Question: I am experiencing the strangest error here, and I am hoping someone can help me through it. I am in the (slow and painful) process of converting my existing app to ARC. My app is a basic book reader app that uses FMDB to talk to the db. The conversion went fine, but I am crashing now where I am supposed to be loading up my chapter names tableView.
In my header file I make this array that holds all of my custom volume objects:
'''
NSMutableArray * volumes;
}
@property (nonatomic, strong) NSMutableArray * volumes;
'''
Am I good so far? In the .m file I synthesize my variable, and then in viewDidLoad I fill the array up with the result of a db call:
'''
FMDatabase * database = [FMDatabase databaseWithName:name];
FMResultSet * set = [database executeQuery:@"SELECT * FROM book_volumes"];
volumes = [[NSMutableArray alloc] init];
while ([set next]) {
Volume * v = [[Volume alloc] initWithResultSet:set];
[volumes addObject:v];
}
'''
The result of this is that I have the array filled up with 7 objects. If I look at the values inside of the array in the debugger window, they are all in there, and all of the custom objects have all of their properties.
When I hit play, it goes to numberOfSectionsInTableView:, and if I look at the values of my array while in this method the first time, all of the values are still there. But when hit play, it goes to the same method again, numberOfSectionsInTableView:. Is that right? To call numberOfSectionsInTableView: twice? If I look at the values in the array during this second call, there are still 7 objects, but I CAN'T ACCESS ANY OF THEIR VALUES. They have addresses still, but try as I might, they aren't available.
This is especially problematic when we go down to cellForRowAtIndexPath:. It crashes because it can't access the data on the objects in the volumes array.
I pretty new to ARC, so maybe I'm missing something, but is there a chance that ARC is allowing the array's objects to be released too early?
I have no clue what could be going on here. I am successfully retrieving the data from the db and into the array, and then somehow it just disappears before we get to filling the tableView.
What am I missing?
Thanks!
UPDATE:
So it still isn't working, and it is still driving me crazy. I thought I'd attach a screenshot of when I go into the numberOfRowsInSection: method, and everything gets blown up:

UPDATE AGAIN:
Ok so what it ended up being was that the ARC conversion tool changed the properties of my custom object to have '__unsafe_unretained' in front of it. I wish I would have caught that earlier. I took that out and changed the property to string and the error is gone.
Thanks for everybody looking this over.
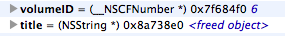
Answer: Ok so what it ended up being was that the ARC conversion tool changed the properties of my custom object to have __unsafe_unretained in front of it. I wish I would have caught that earlier. I took that out and changed the property to strong and the error is gone.
Thanks for everybody looking this over.